Field crop: maize
Growth stage: 2
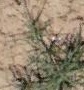
Species: salsola